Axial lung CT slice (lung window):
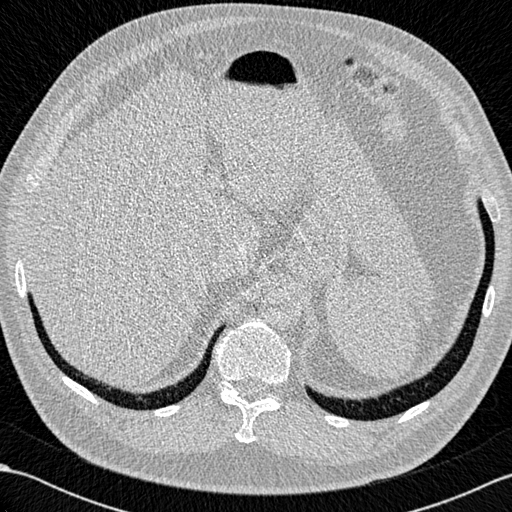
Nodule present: no